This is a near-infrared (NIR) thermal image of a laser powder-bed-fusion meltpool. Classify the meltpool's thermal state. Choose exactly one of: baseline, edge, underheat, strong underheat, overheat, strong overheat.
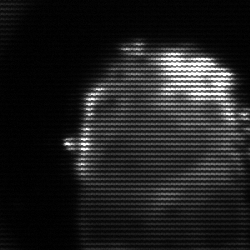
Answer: baseline